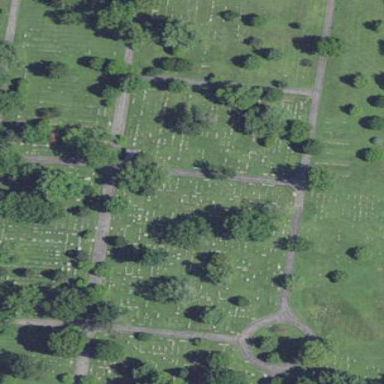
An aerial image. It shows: Cemetery.